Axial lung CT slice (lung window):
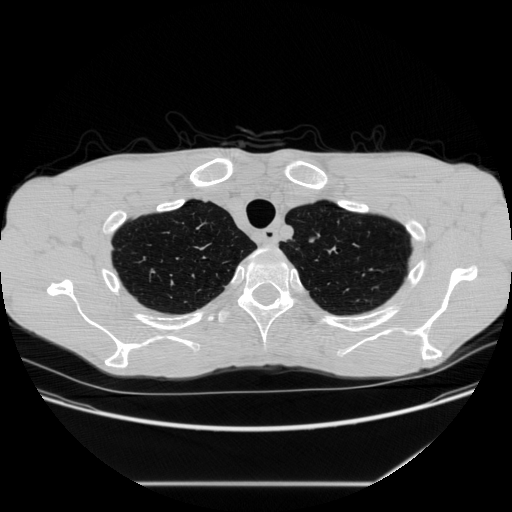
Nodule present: no